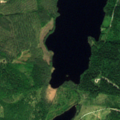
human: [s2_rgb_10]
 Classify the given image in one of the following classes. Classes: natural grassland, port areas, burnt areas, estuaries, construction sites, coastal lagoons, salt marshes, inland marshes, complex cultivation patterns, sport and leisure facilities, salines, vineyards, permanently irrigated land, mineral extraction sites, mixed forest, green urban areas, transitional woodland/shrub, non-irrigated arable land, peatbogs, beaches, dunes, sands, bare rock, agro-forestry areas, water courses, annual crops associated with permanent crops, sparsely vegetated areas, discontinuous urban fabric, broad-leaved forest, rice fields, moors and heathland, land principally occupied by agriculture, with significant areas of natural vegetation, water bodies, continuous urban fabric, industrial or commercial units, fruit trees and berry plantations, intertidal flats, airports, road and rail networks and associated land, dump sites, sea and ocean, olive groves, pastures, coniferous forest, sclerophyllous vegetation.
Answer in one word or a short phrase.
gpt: coniferous forest, mixed forest, transitional woodland/shrub, water bodies